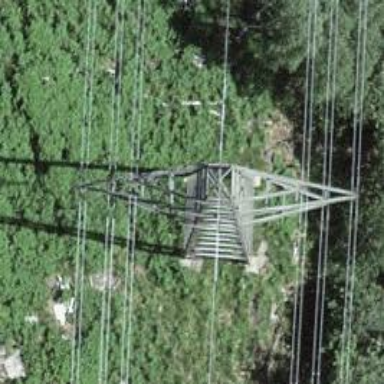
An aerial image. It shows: Power line in the image.